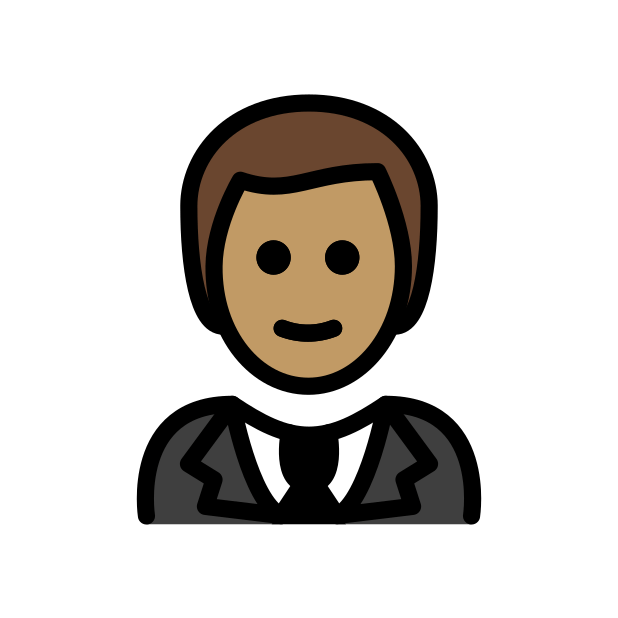
man in tuxedo: medium skin tone